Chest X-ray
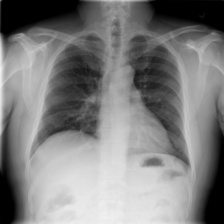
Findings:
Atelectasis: negative
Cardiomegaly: negative
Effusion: negative
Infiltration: positive
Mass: negative
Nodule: negative
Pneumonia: negative
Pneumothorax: negative
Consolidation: negative
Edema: negative
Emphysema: negative
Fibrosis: negative
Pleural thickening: negative
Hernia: negative